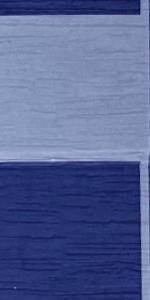
Label: Empty